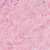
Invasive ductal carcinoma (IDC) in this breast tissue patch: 1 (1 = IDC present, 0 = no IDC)